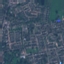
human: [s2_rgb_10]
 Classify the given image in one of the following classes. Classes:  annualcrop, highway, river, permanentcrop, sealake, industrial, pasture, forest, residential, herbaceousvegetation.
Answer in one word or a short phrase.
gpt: Residential